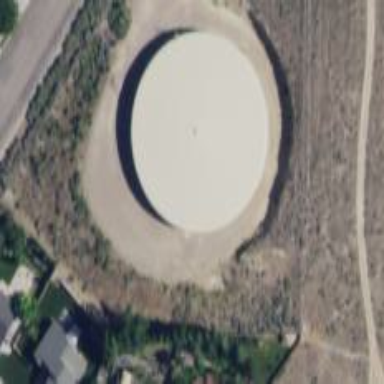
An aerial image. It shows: Building housing man-made water storage tank.